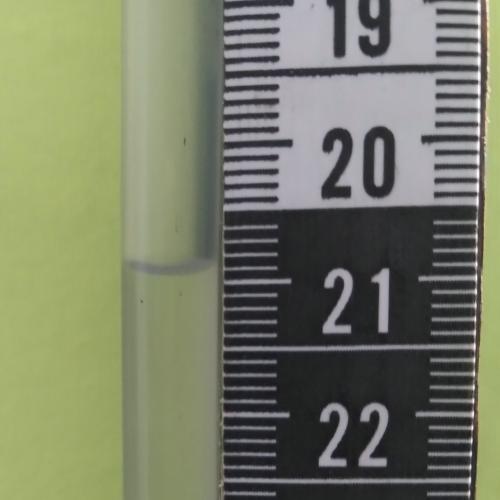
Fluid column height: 20.9 cm